Question: What does the adapter between tomcat and Apache do?
Adapters like mod_proxy and mod_jk forwards the servelet/jsp requests from Apache to tomcat , but how does Apache handles the send back from the tomcat?

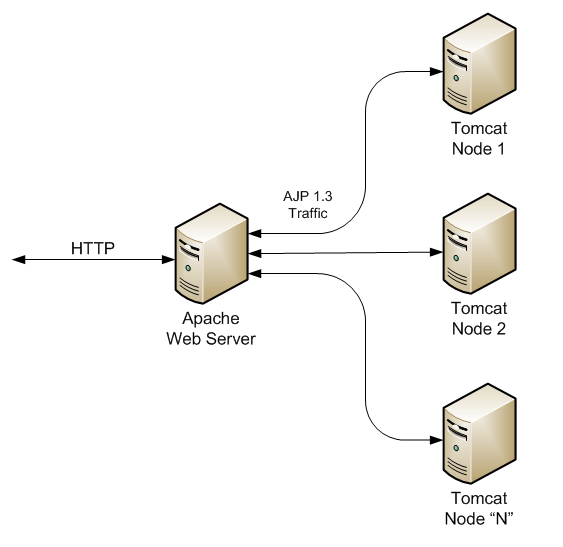
Answer: > What does the adapter between tomcat and Apache does?
It communicates between Apache HTTPD and Tomcat, often via a protocol other than HTTP.
> Adapters like jmod_jx, etc forwards the servelet/jsp requests from Apache to tomcat,
As far as I can determine via Google there is no such thing as 'jmod_jx' other than in this question.
> but how does Apache handles the response send back from the tomcat?
It forwards it to the client.